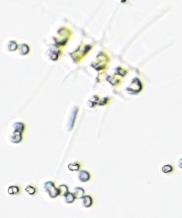
Label: Phaeocystis